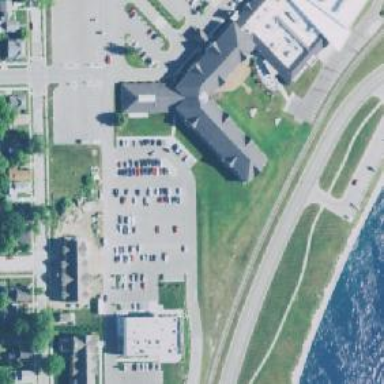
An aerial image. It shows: Hotel building.